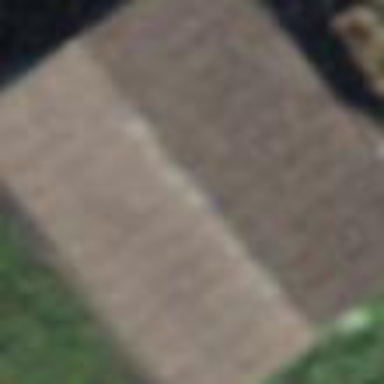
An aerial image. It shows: Barn.